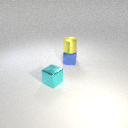
small yellow metal cylinder above small blue metal cube